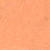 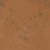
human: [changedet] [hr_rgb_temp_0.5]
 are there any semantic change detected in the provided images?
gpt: No change occurred.